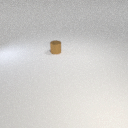
small brown metal cylinder